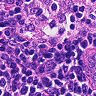
Metastatic tissue present: no